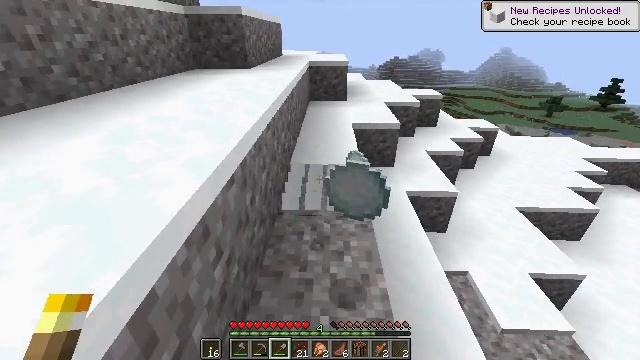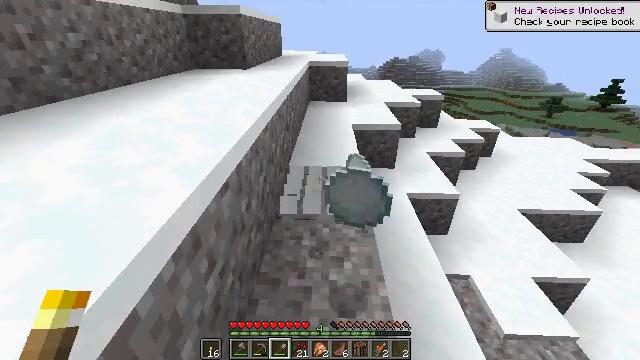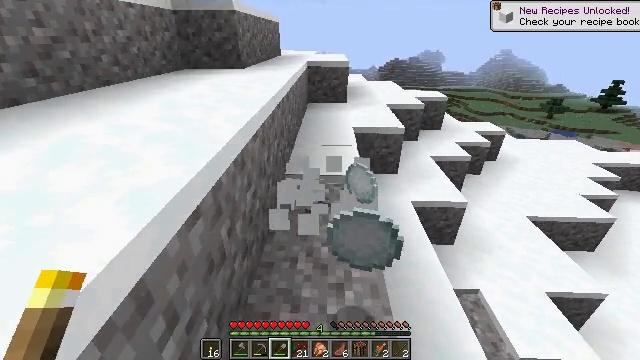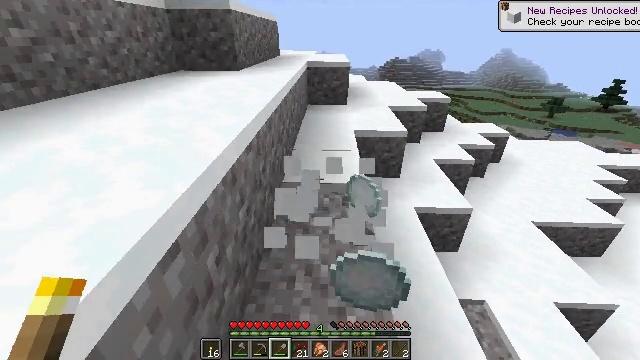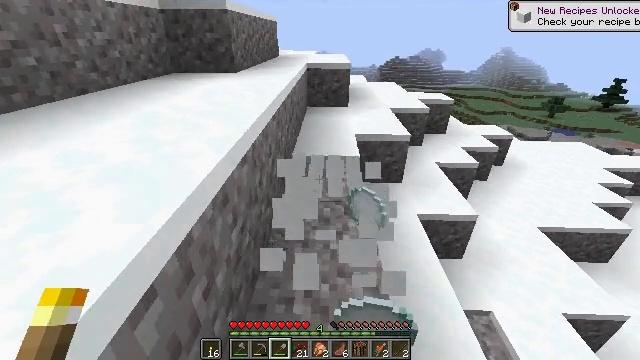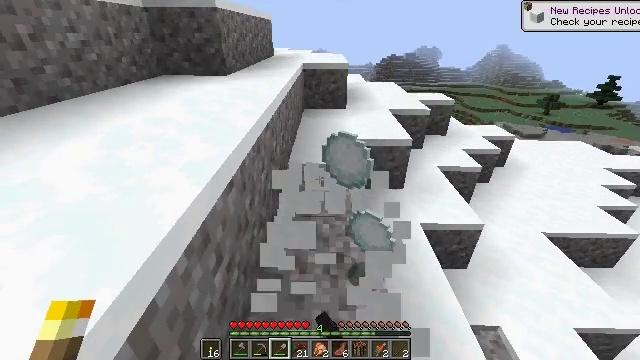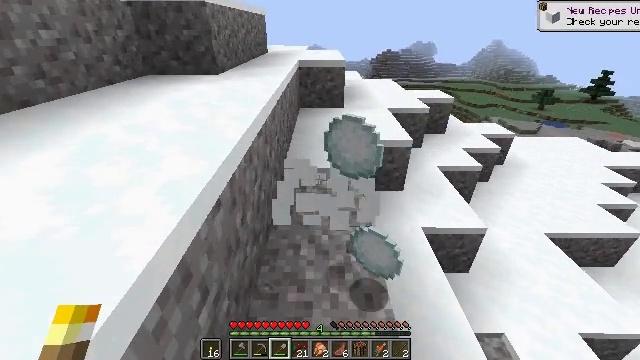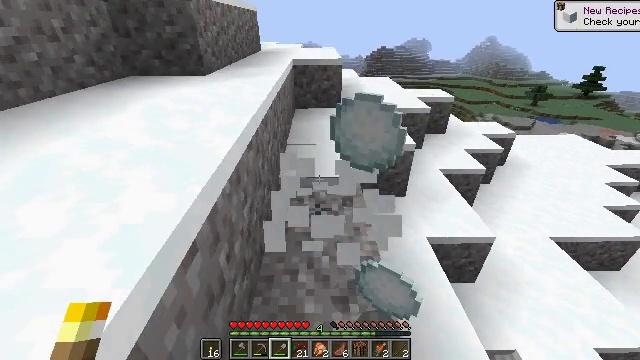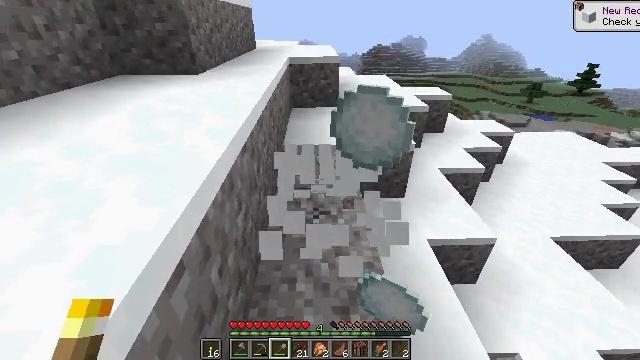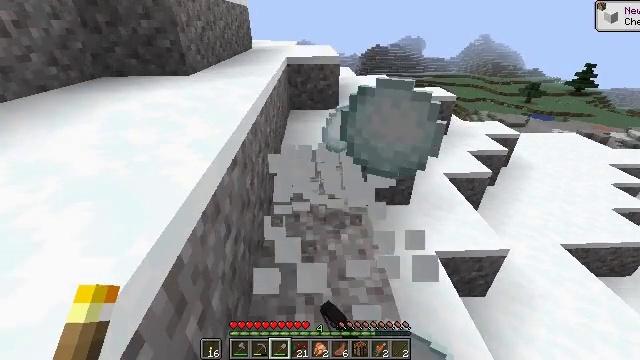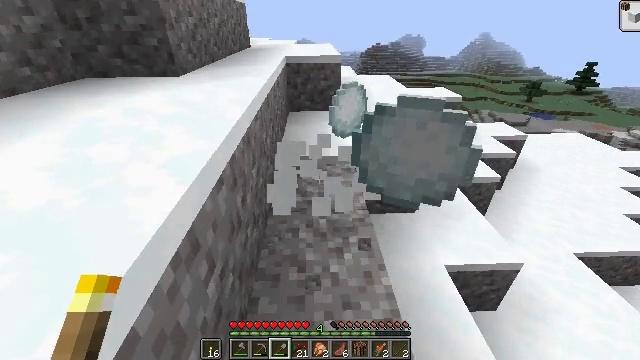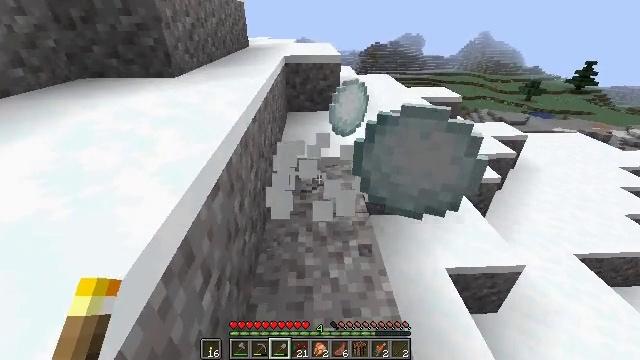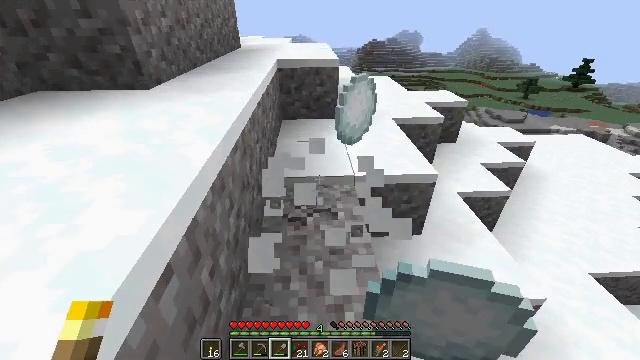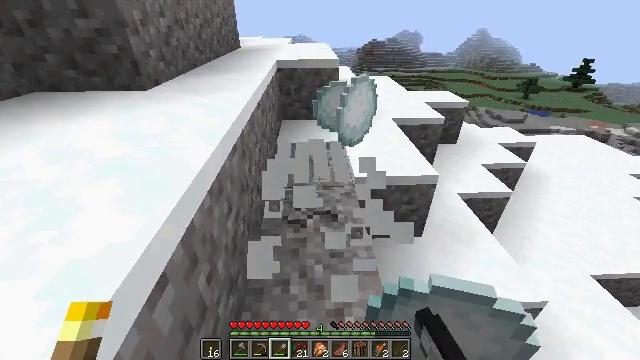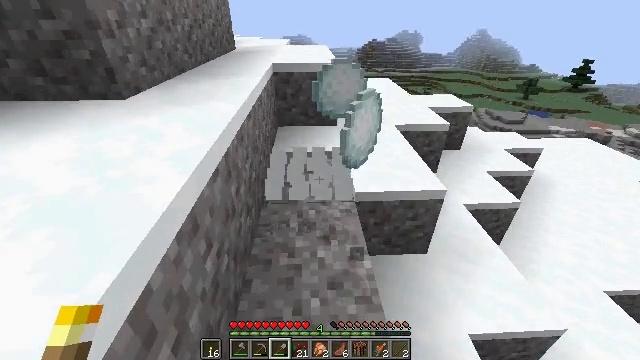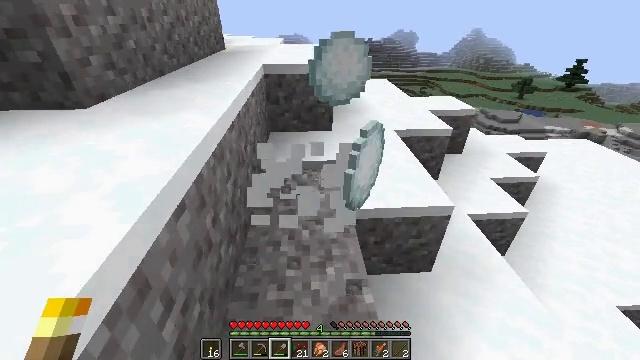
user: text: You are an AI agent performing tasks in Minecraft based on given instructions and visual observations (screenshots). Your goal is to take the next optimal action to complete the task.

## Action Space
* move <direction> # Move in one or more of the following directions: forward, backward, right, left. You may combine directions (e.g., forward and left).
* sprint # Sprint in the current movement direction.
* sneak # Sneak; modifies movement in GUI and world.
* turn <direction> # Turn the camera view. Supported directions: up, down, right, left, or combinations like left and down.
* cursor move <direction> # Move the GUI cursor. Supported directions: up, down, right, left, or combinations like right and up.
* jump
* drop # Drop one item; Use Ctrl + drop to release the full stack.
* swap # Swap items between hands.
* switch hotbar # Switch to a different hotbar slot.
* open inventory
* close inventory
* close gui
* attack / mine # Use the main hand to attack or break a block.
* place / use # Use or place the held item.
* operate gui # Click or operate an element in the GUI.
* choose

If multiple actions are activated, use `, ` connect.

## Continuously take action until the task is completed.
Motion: motion action
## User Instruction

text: Collect snow by holding the left button.
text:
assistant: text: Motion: move forward, attack / mine
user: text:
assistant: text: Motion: move forward, attack / mine
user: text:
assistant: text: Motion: move forward
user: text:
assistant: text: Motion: move forward, attack / mine
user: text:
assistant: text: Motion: move forward, attack / mine
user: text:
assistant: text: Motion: move forward, attack / mine
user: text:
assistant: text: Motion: move forward, turn right, attack / mine
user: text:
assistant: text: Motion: move forward, attack / mine
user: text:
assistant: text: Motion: move forward, attack / mine
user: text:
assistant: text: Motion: move forward, attack / mine
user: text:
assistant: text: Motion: move forward, attack / mine
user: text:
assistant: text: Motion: move forward, attack / mine
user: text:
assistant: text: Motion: move forward, attack / mine
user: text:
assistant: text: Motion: move forward
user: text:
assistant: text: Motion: move forward, attack / mine
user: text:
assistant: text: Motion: move forward, attack / mine
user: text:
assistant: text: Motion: move forward
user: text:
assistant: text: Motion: move forward
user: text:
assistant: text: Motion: move forward
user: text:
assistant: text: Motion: move forward
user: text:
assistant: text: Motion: move forward
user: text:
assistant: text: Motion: move forward, jump
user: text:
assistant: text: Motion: move forward, turn left, jump
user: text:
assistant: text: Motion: move forward, jump
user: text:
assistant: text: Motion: move forward, jump
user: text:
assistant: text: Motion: move forward
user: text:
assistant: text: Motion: move forward
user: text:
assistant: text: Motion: move forward, turn right and down
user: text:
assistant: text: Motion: move forward, turn right and down
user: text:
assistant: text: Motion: turn right and down